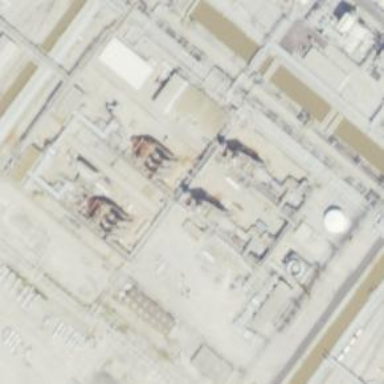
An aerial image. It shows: Power plant.